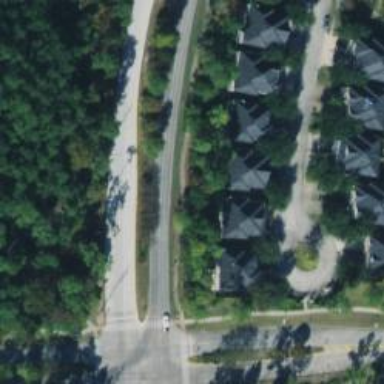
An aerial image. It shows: Secondary road.